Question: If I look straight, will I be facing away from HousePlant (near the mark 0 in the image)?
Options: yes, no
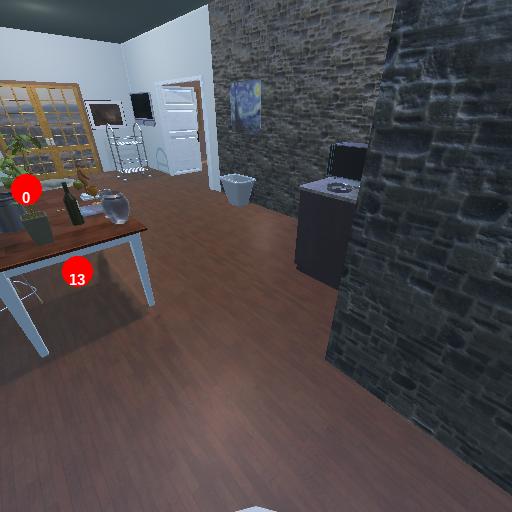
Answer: yes